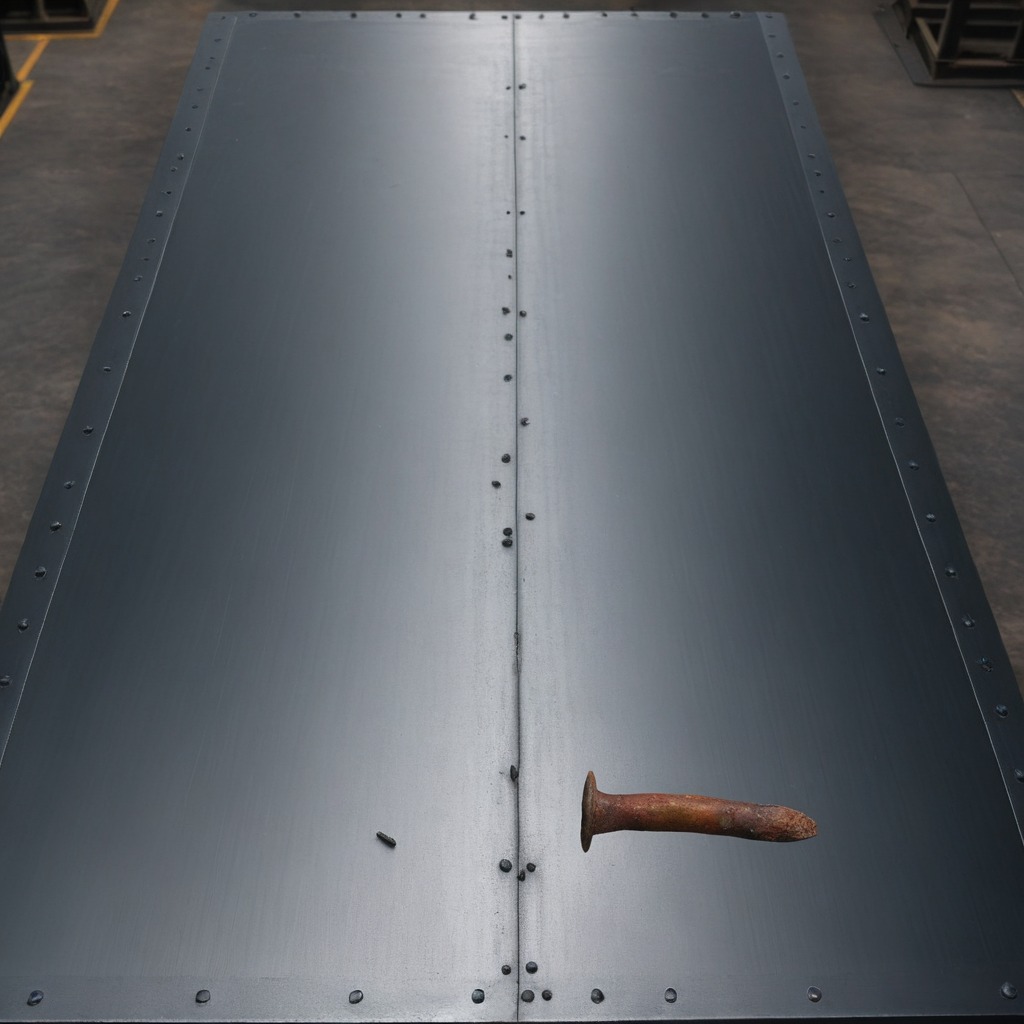
An iron nail lies on the cold steel table in a mining workshop.